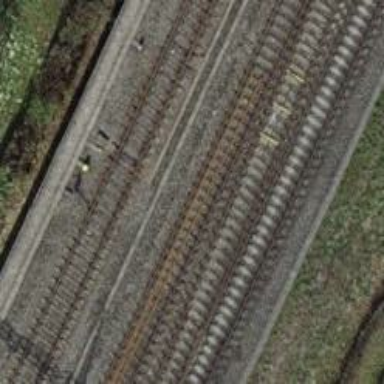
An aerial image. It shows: Railway siding with one electrified track and contact line.